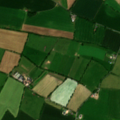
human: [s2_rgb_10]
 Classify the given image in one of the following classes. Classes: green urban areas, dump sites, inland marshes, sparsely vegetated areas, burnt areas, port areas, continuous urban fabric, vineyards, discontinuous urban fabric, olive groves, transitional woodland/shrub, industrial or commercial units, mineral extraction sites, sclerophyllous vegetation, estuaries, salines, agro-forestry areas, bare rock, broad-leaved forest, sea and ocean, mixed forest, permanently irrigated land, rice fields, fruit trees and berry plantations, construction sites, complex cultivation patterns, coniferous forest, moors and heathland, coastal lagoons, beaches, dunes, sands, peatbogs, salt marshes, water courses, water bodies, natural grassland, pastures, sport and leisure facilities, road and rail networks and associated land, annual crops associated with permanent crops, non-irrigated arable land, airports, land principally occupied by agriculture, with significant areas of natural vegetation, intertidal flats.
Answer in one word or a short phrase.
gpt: non-irrigated arable land, pastures